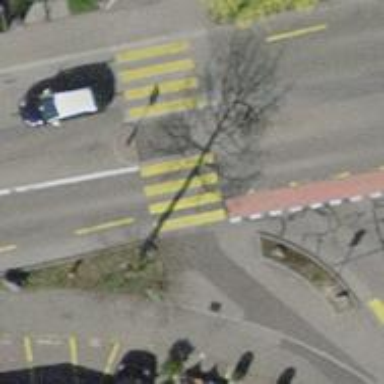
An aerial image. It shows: Tertiary road with asphalt surface. There are sidewalks on both sides and cycle lane.